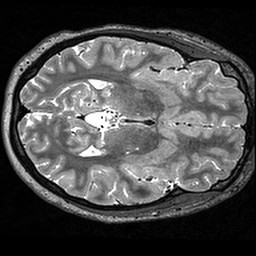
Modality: T2w
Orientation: axial
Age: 20
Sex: female
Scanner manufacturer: siemens
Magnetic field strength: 3 T
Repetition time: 3.2 s
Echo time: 0.567 s